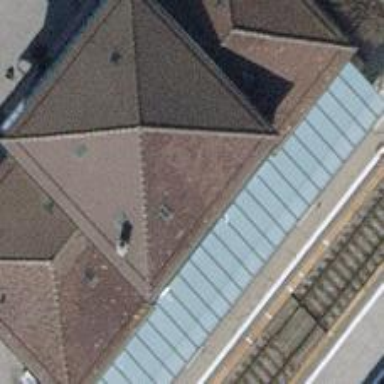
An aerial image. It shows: Train station building with pyramidal roof shape.